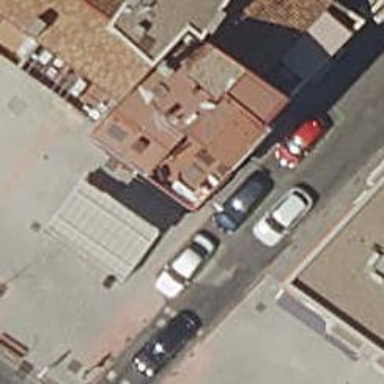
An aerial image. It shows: Bar.